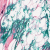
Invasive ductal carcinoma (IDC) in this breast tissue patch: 0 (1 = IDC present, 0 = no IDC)